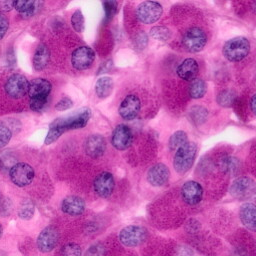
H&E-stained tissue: Pancreatic